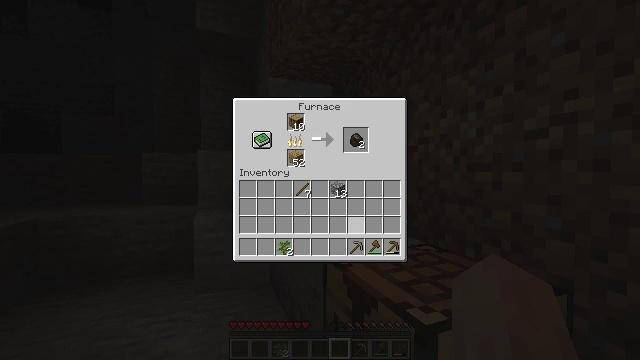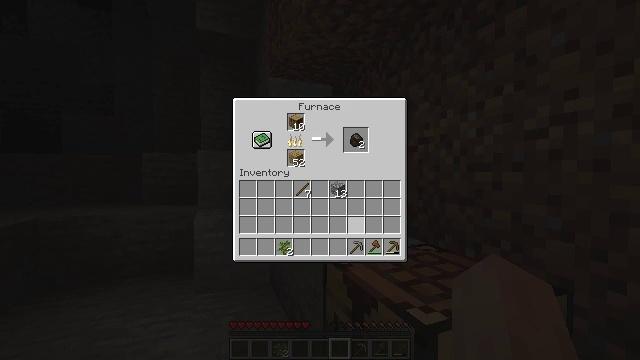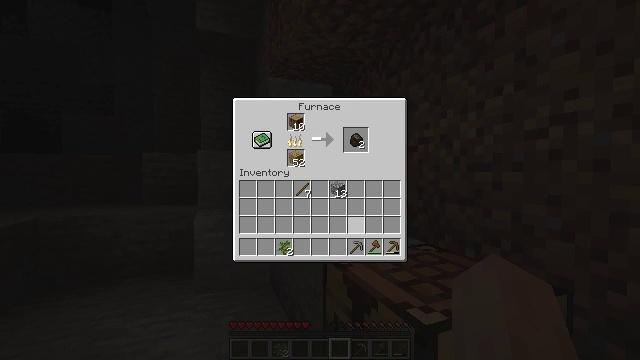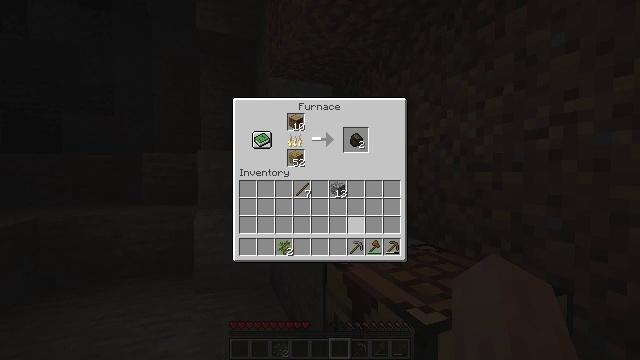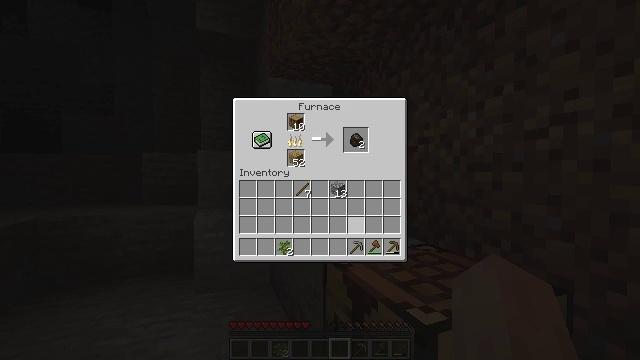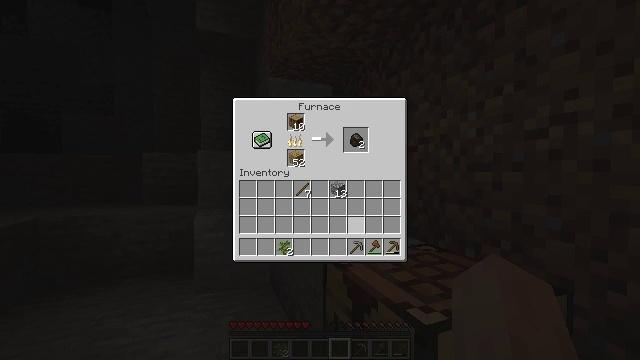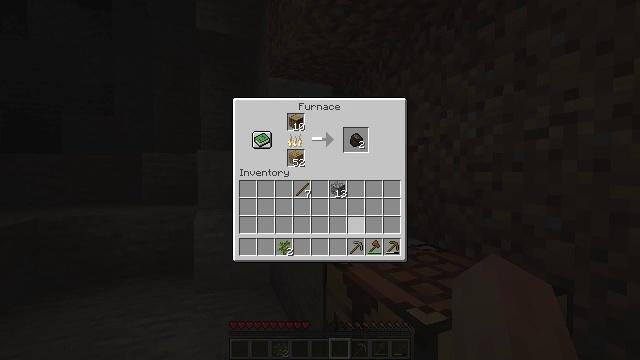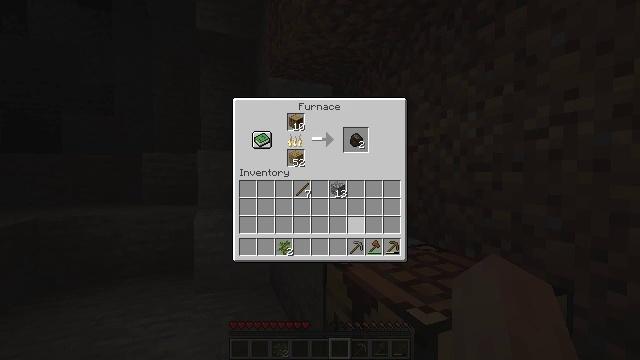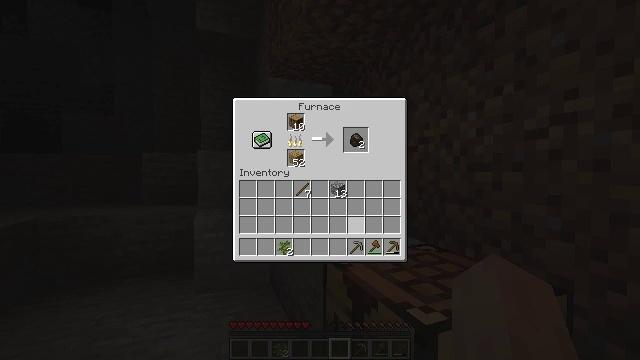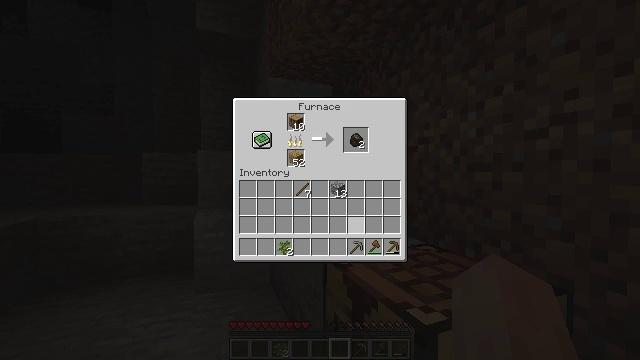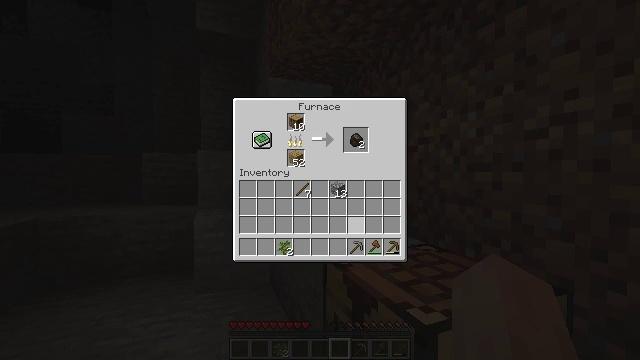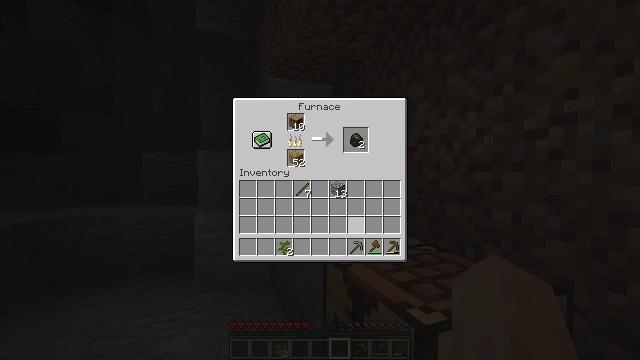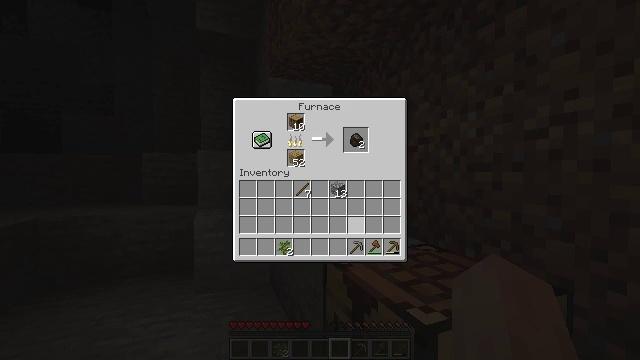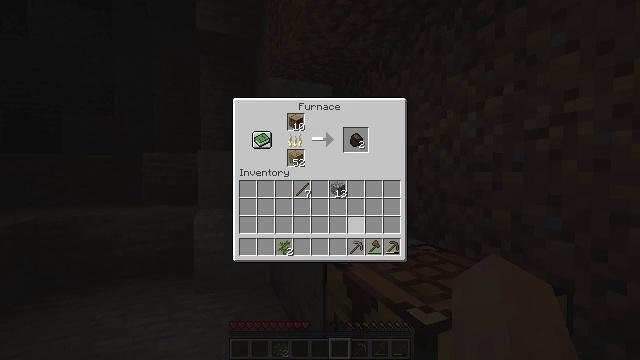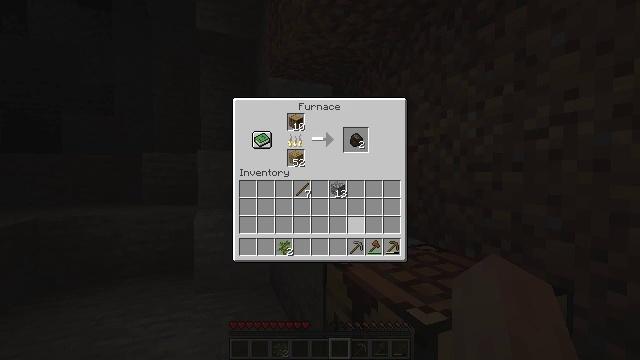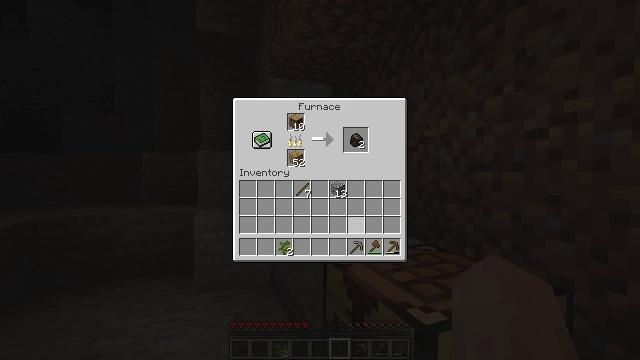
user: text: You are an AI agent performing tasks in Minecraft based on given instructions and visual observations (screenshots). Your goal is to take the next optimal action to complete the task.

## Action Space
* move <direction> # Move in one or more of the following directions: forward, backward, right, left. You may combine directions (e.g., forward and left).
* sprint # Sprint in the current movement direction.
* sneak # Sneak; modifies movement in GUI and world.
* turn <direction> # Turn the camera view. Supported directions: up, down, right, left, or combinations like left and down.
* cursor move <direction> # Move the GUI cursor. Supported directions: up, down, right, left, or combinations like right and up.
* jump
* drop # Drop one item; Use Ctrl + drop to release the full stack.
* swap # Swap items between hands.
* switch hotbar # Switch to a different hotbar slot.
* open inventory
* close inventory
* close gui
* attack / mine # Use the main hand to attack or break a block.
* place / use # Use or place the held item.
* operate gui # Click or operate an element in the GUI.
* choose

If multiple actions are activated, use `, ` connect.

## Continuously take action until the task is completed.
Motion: motion action
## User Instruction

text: Craft charcoal in a furnace.
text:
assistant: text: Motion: no_op
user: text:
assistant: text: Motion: no_op
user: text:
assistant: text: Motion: no_op
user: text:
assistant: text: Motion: no_op
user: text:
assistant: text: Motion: no_op
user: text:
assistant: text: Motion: no_op
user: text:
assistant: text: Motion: no_op
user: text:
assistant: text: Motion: no_op
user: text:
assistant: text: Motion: no_op
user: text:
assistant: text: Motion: no_op
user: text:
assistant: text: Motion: no_op
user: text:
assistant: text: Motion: no_op
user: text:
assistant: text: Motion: no_op
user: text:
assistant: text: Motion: no_op
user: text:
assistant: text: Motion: no_op
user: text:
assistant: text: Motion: no_op
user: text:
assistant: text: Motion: no_op
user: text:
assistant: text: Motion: no_op
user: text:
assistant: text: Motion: no_op
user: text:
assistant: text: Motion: no_op
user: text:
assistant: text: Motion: no_op
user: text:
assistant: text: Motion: no_op
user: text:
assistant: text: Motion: no_op
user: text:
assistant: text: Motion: no_op
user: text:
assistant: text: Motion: no_op
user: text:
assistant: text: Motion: no_op
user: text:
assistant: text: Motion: no_op
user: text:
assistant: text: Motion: no_op
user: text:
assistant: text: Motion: no_op
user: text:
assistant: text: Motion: no_op